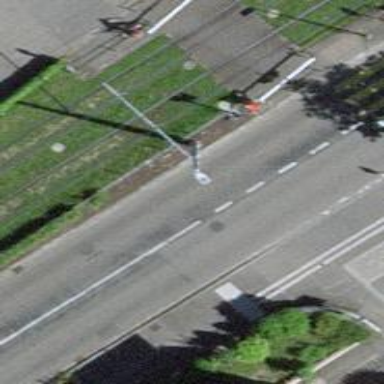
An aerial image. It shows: Railway signal.